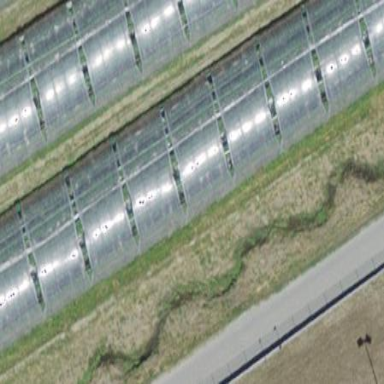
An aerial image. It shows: Greenhouse.